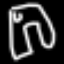
Label: pants